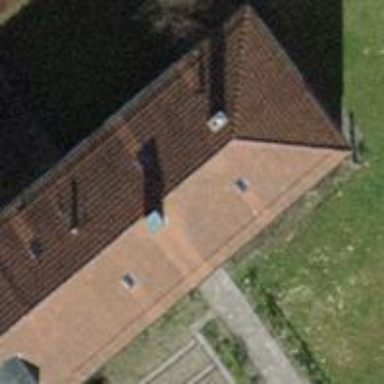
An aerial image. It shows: Building with tiled roof.